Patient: sex M, age 33
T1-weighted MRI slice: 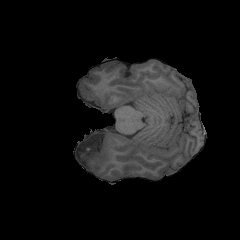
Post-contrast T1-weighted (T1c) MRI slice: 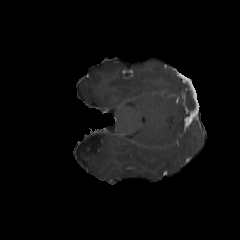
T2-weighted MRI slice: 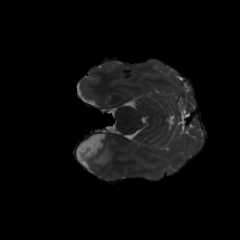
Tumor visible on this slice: yes
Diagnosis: Astrocytoma, IDH-mutant
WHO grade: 4